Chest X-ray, AP view. Patient: 9 years old, sex M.
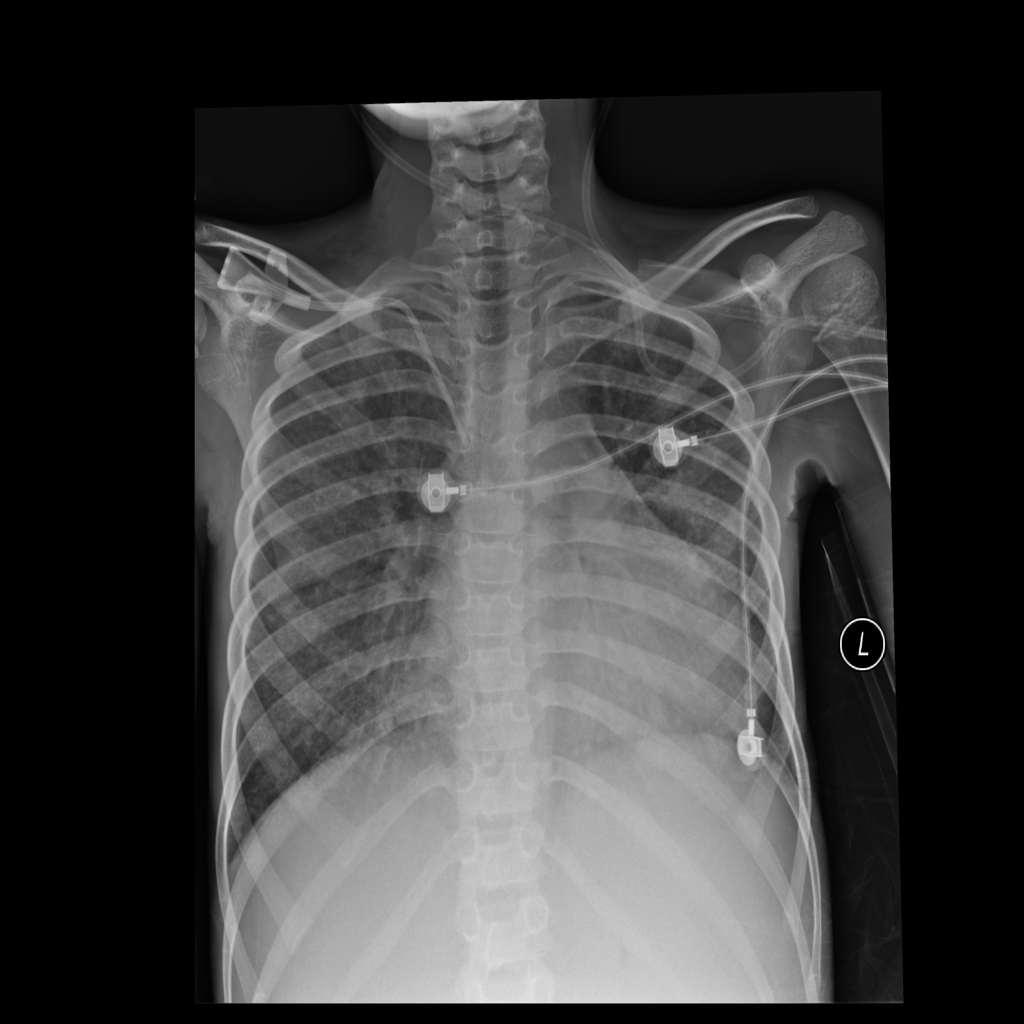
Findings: Infiltration